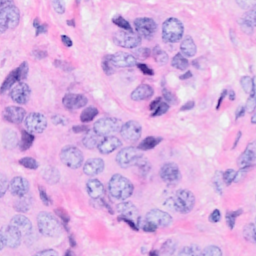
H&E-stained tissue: Breast